Aerial crown-view tile of a tropical tree (Barro Colorado Island, Panama), acquired 20241216:
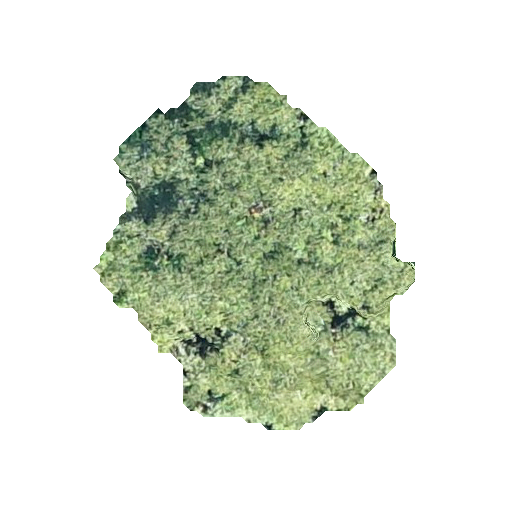
Species: Tachigali panamensis
GBIF accepted scientific name: Tachigali panamensis
Crown area: 111.113 m²